Question: I am trying to download nodejs tar files from server using curl.. but its outputting strange characters to terminal and also not downloading the file. Check the screenshot
I am typing this command on terminal
'''
curl http://nodejs.org/dist/node-v0.4.8.tar.gz
'''
Why showing strange characters as output. I have also tried
'''
curl -0 http://nodejs.org/dist/node-v0.4.8.tar.gz
'''

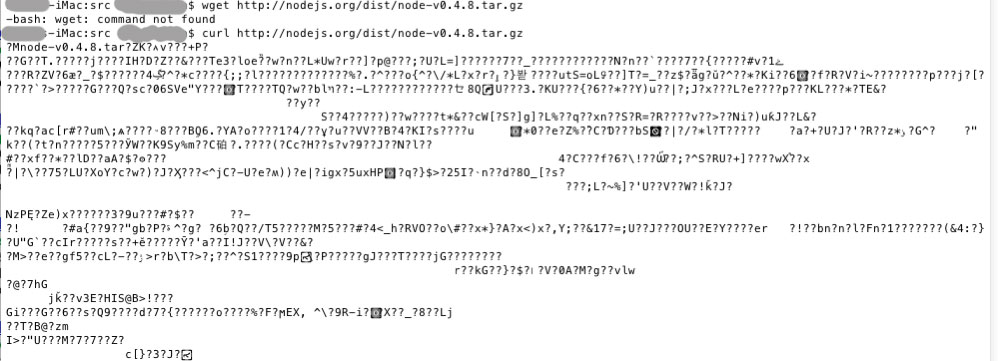
Answer: Add -O to not dump the file contents to the terminal.
curl -O <URL>
Note that it is the captital o and not zero.
For more, I can recommend
<URL>